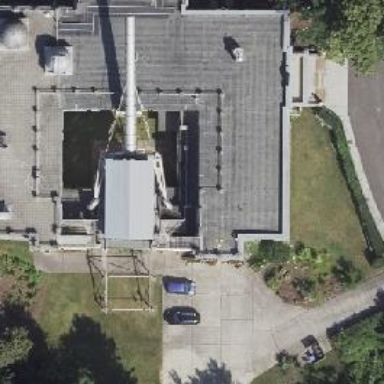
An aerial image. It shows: Observatory.